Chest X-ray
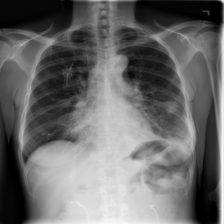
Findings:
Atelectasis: negative
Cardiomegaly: negative
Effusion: negative
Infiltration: positive
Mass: negative
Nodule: positive
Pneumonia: negative
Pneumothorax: negative
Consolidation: negative
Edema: negative
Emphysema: negative
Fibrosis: negative
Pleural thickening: negative
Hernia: negative